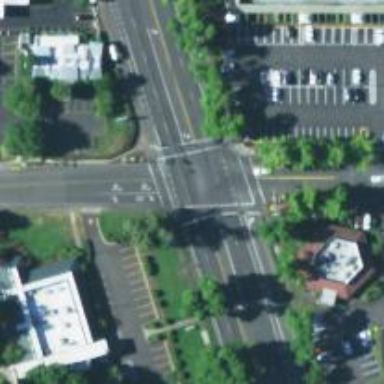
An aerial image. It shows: Solid stop line on the road.